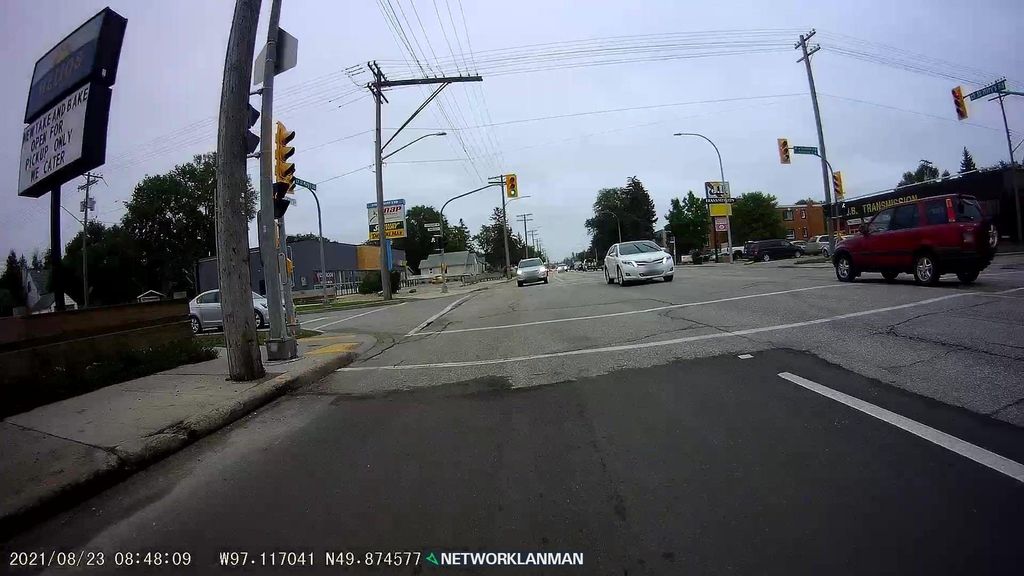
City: winnipeg